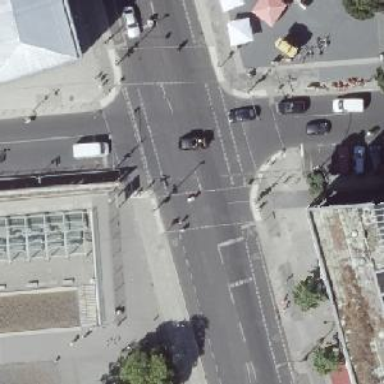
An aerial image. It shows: Crossing with traffic signals.